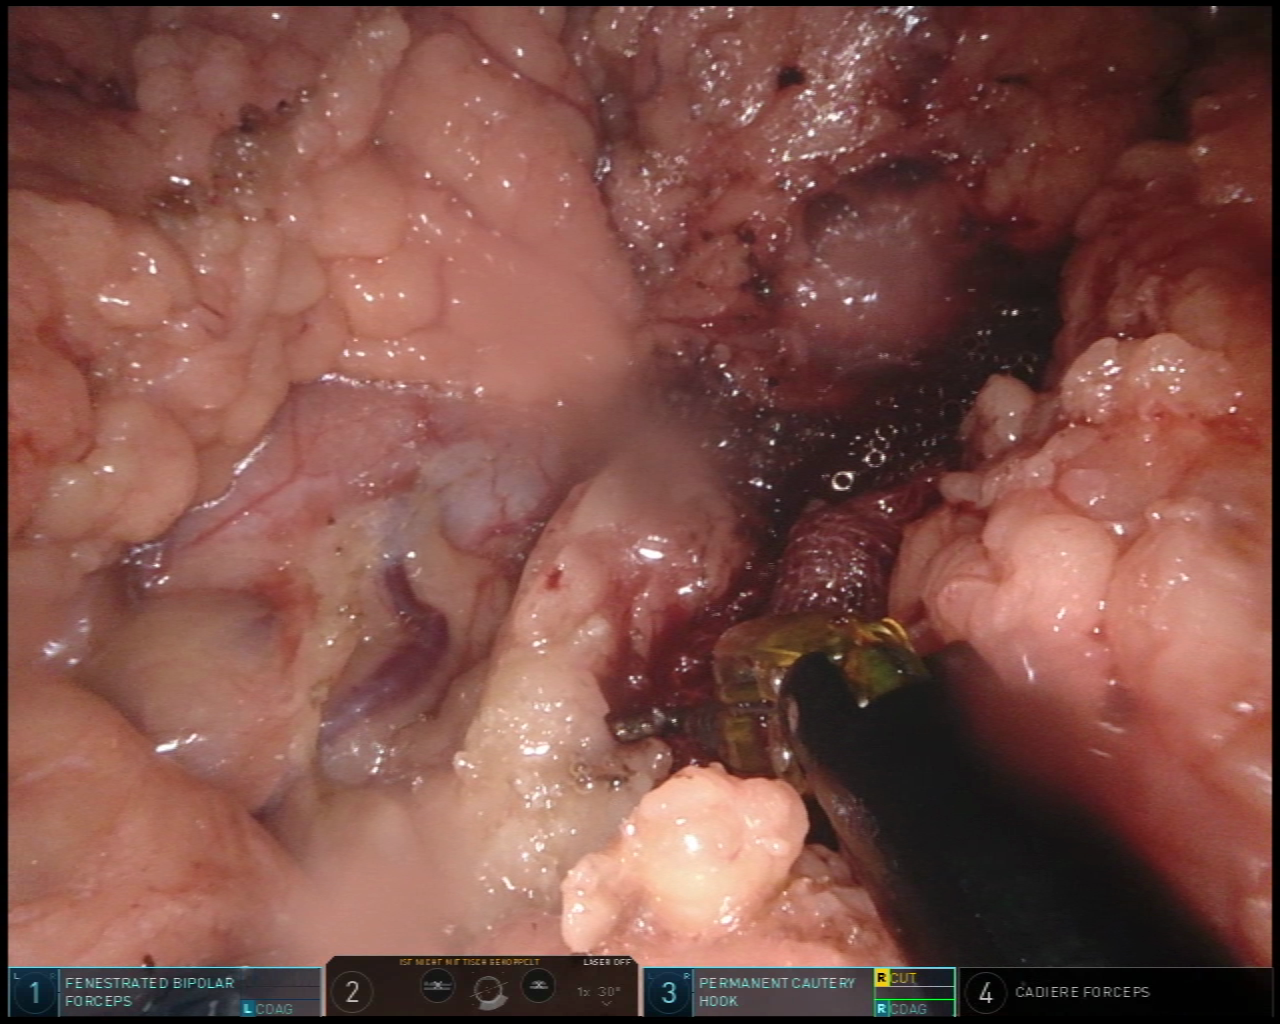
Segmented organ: stomach
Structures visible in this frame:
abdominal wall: no
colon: no
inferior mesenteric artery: no
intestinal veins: no
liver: no
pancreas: no
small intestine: no
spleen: no
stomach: yes
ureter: no
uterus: no
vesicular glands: no